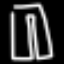
Label: pants